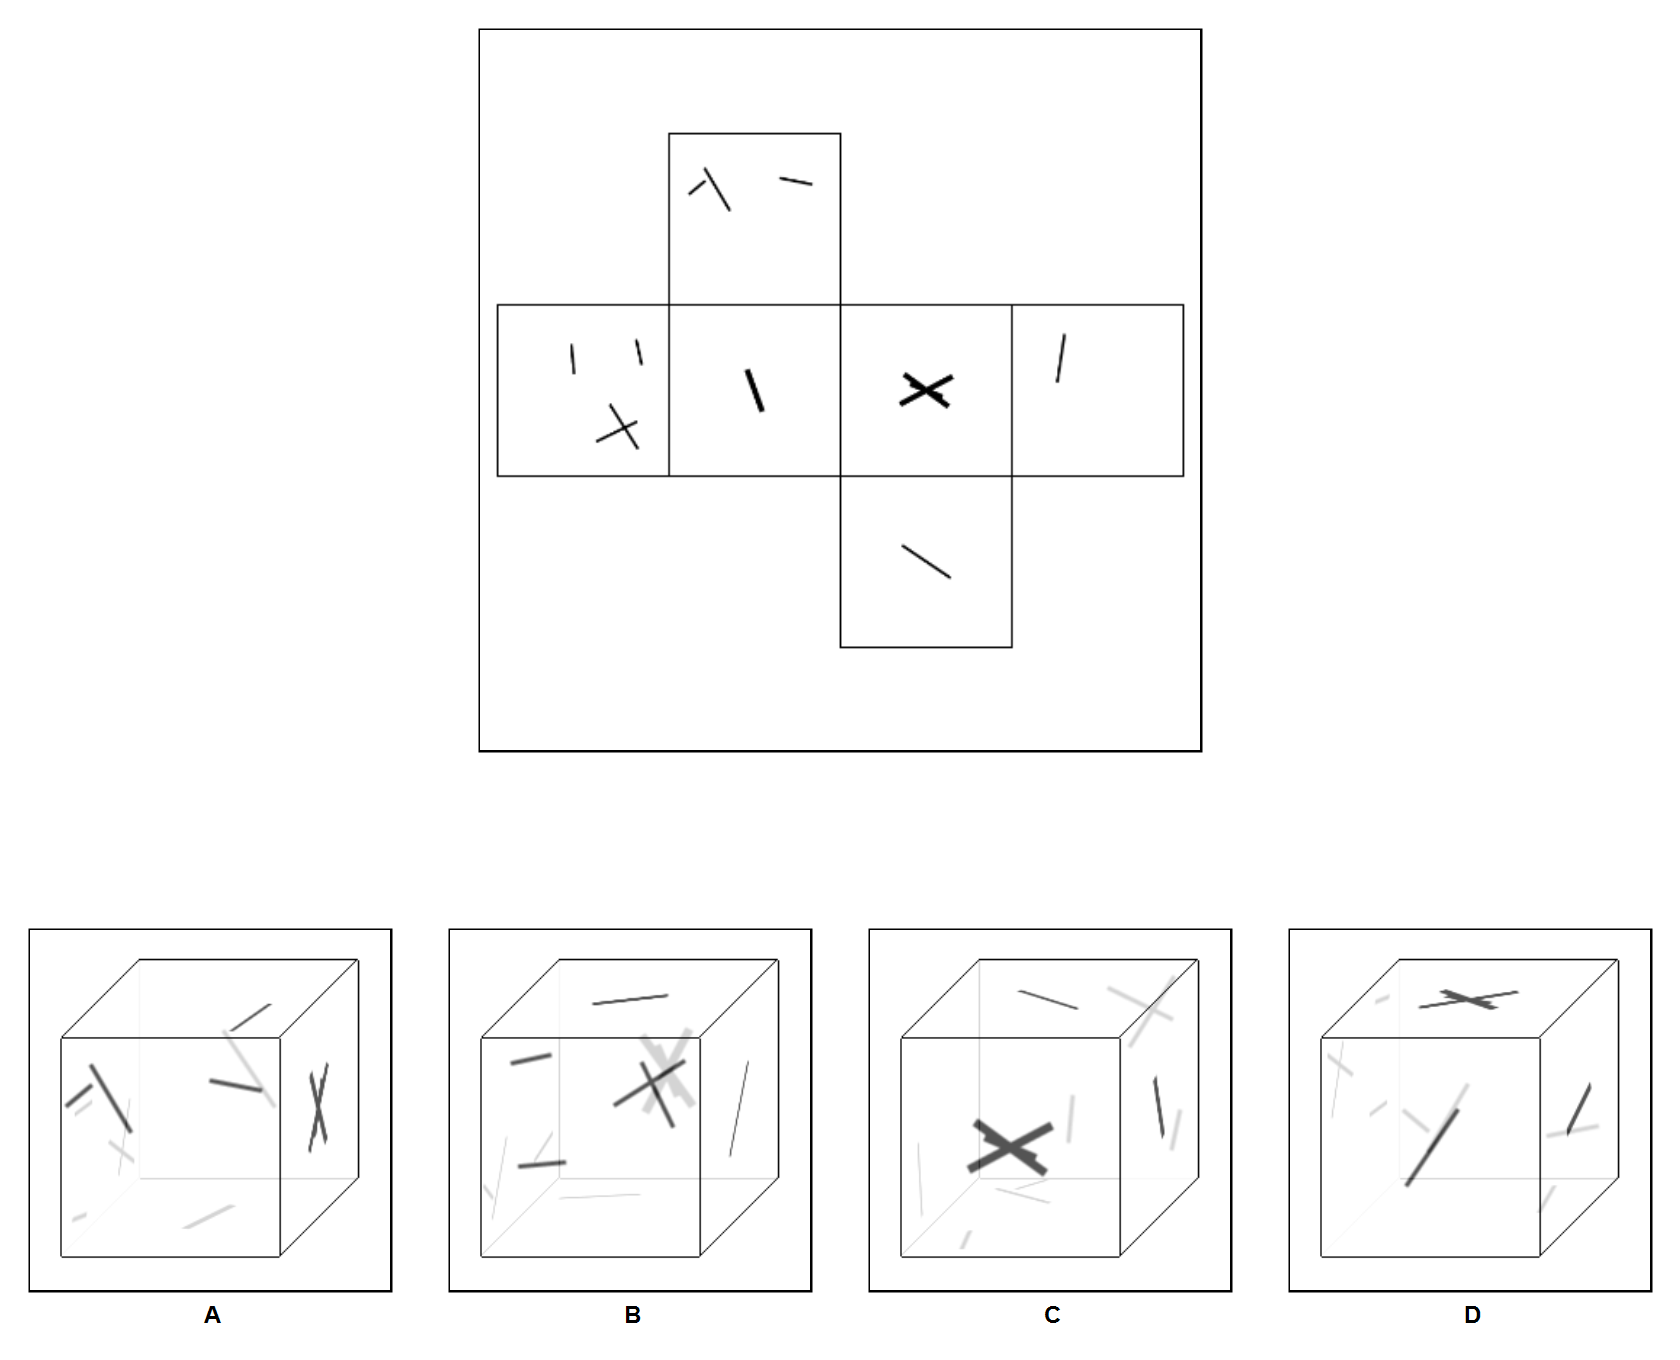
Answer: D